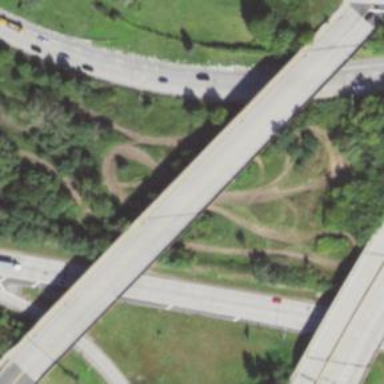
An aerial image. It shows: Man-made bridge.